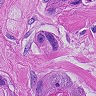
Metastatic tissue present: yes